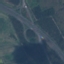
Label: Highway